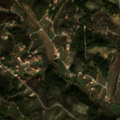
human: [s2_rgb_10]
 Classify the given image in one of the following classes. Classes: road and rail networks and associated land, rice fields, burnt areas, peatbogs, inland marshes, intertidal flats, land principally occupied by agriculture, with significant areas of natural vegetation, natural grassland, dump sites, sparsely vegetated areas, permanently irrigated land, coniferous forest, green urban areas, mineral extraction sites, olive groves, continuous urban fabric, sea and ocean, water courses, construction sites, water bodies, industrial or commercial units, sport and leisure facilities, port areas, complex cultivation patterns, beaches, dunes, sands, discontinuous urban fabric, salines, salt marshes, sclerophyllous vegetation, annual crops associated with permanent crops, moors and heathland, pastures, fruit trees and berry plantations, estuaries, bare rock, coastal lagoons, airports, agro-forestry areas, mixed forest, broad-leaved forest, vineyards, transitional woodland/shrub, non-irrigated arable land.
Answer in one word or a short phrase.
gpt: annual crops associated with permanent crops, complex cultivation patterns, land principally occupied by agriculture, with significant areas of natural vegetation, mixed forest